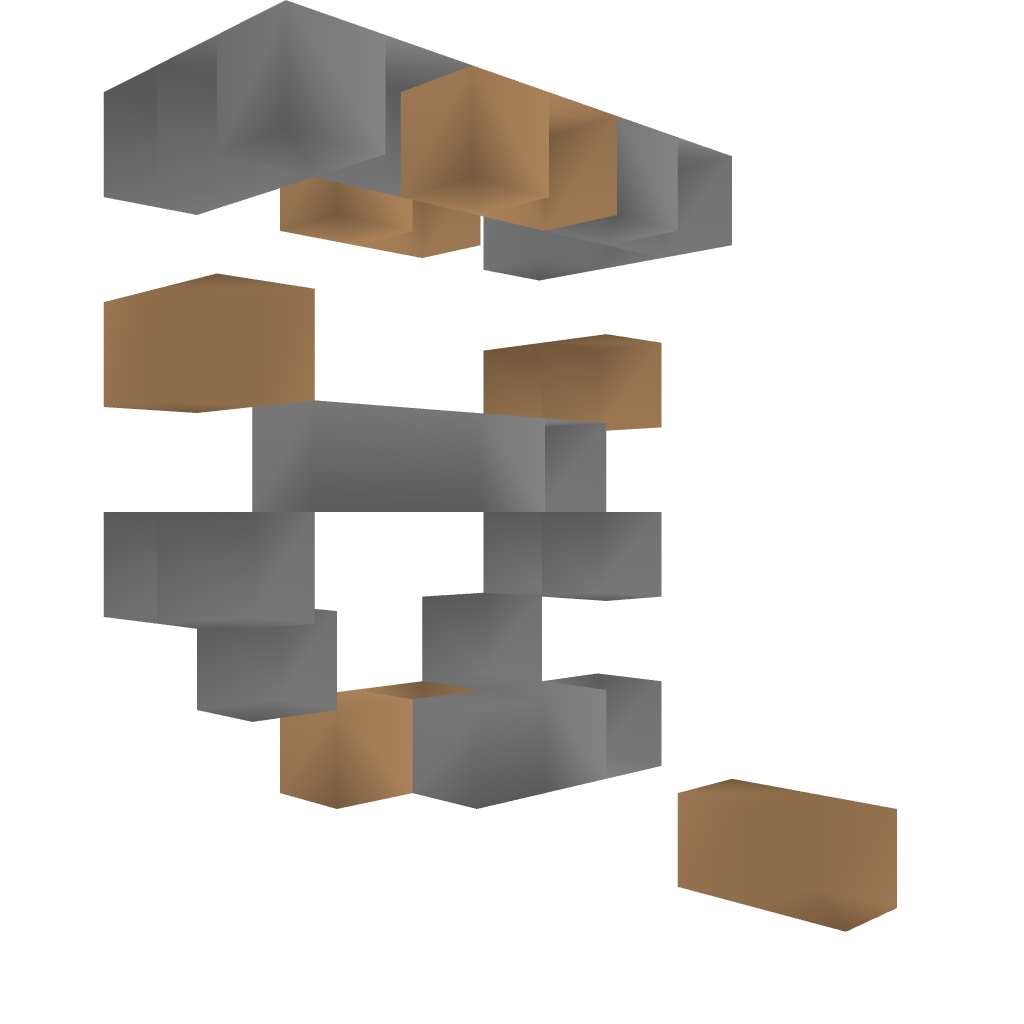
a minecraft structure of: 4 furnace autosmelter bad low quality